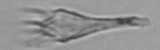
Label: Paratontonia_gracillima